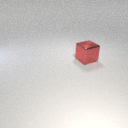
large red metal cube